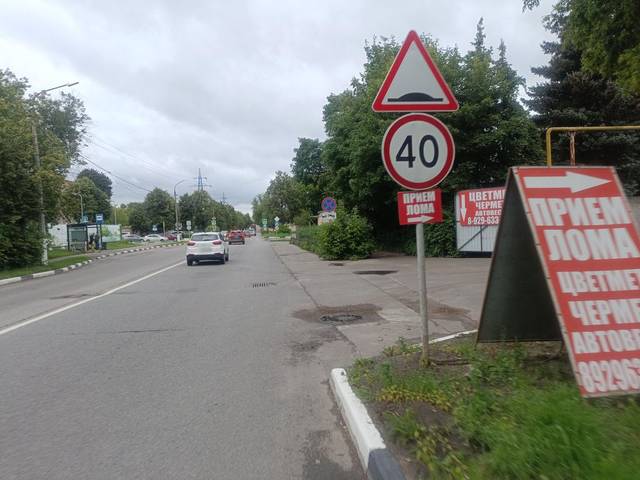
Region: Russia
Coordinates: 55.602, 38.121